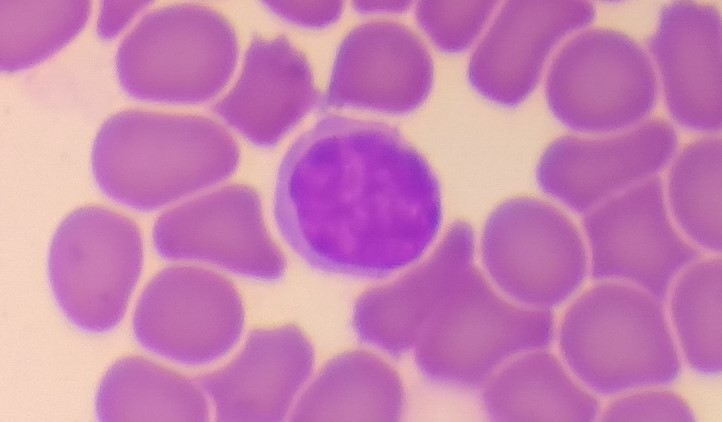
White blood cell type: Lymphocyte